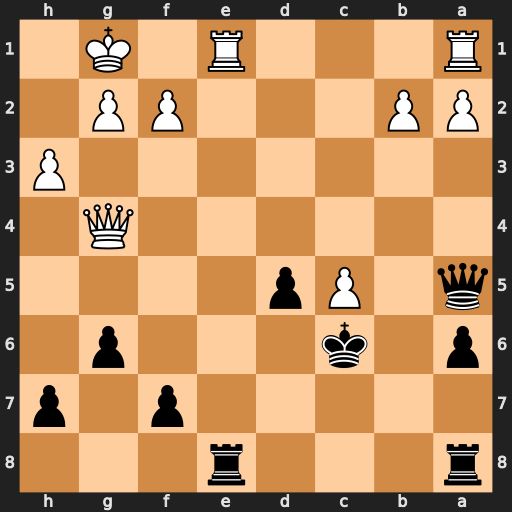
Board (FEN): r3r3/5p1p/p1k3p1/q1Pp4/6Q1/7P/PP3PP1/R3R1K1
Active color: b
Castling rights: -
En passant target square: -
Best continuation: Rxe1+ Rxe1 Qxe1+